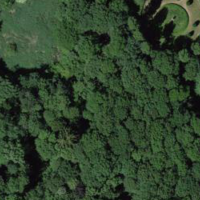
EUNIS habitat code: 53
Species observed at this site:
Acer pseudoplatanus